Field crop: maize
Growth stage: 2
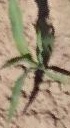
Species: maize